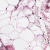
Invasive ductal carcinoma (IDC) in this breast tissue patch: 0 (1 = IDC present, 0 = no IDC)